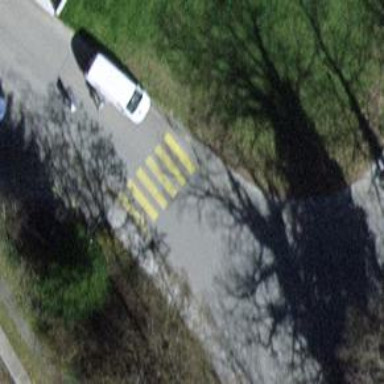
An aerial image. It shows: Marked zebra crossing on the road.